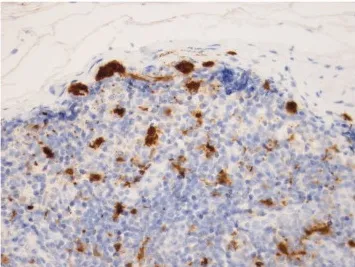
(b-d) Micrometastasis (partly single cell spread) in the lymph node. Pictures represent the same section in the lymph node.
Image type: pathology (immunostaining)